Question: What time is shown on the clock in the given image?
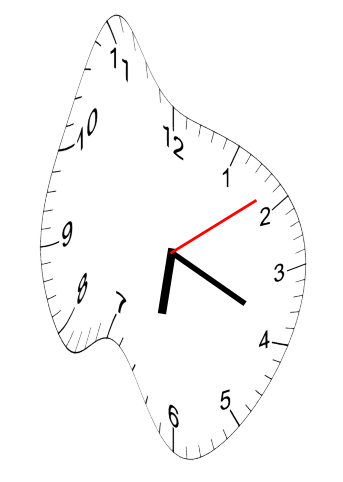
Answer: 06:19:09